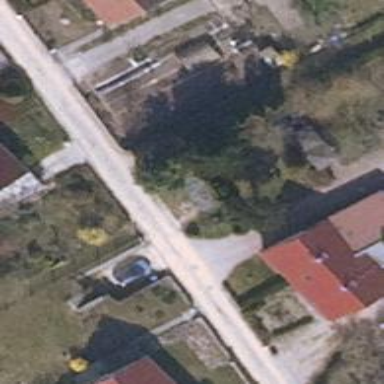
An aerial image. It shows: Residential road with ground surface.